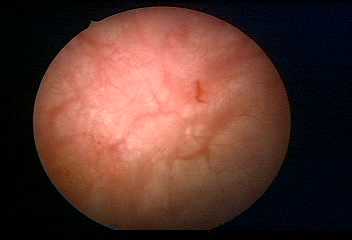
Modality: WLC
Class: Normal mucosa
Bladder cancer association: No